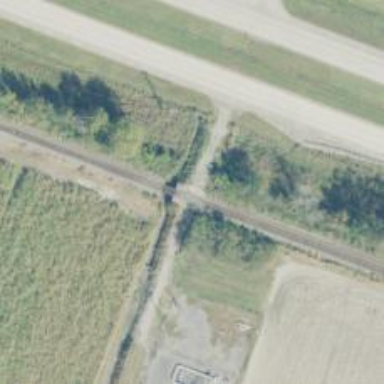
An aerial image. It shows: Level crossing along the railway.